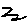
Label: zigzag